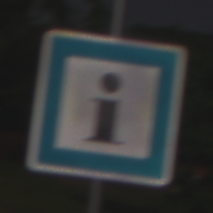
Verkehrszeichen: Informationsstelle
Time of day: Night
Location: Outdoor (Nature)
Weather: Clear
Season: NotSpecified
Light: Natural